Interaction volume radius: 5 \u00c5
Interaction volume height: 15 \u00c5
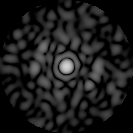
Disorder parameter: 0.8645